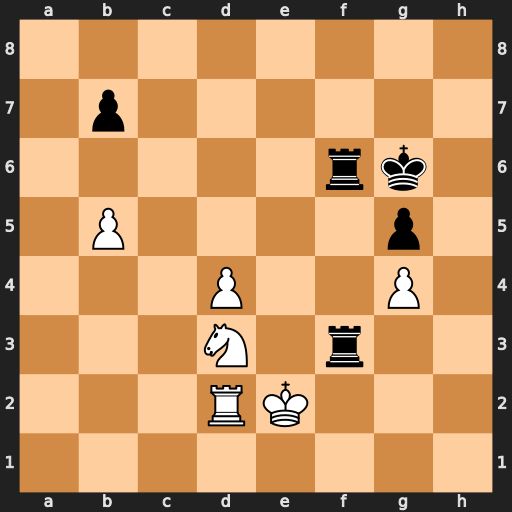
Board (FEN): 8/1p6/5rk1/1P4p1/3P2P1/3N1r2/3RK3/8
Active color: w
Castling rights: -
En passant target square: -
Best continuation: Ne5+ Kg7 Nxf3